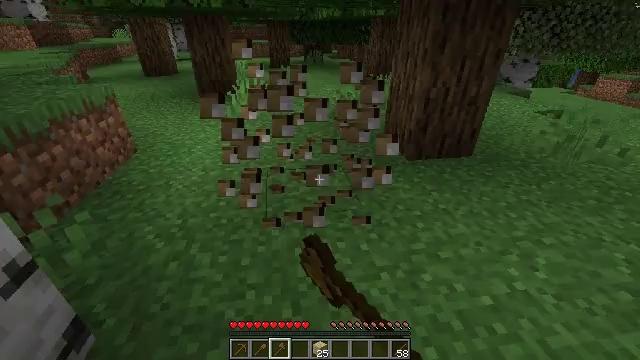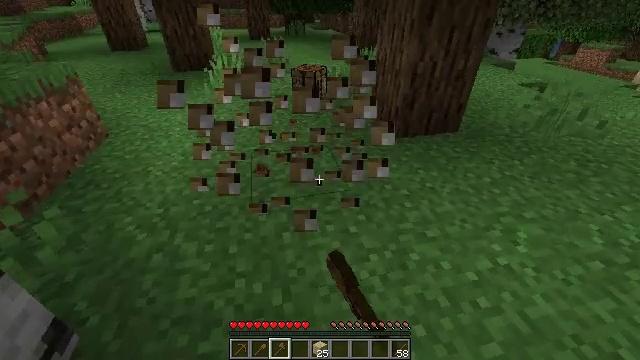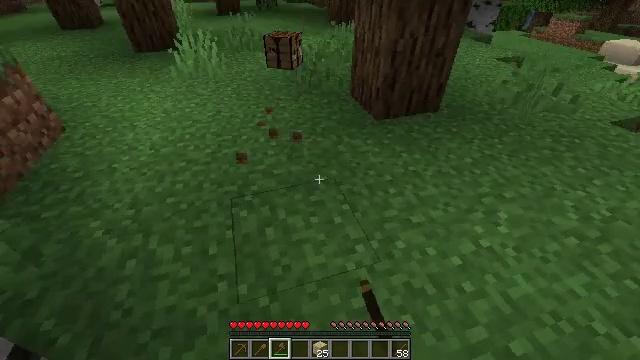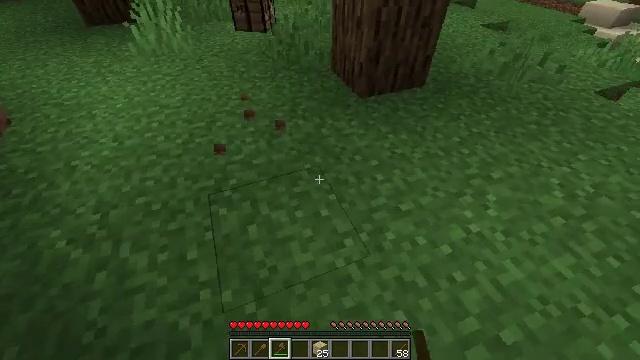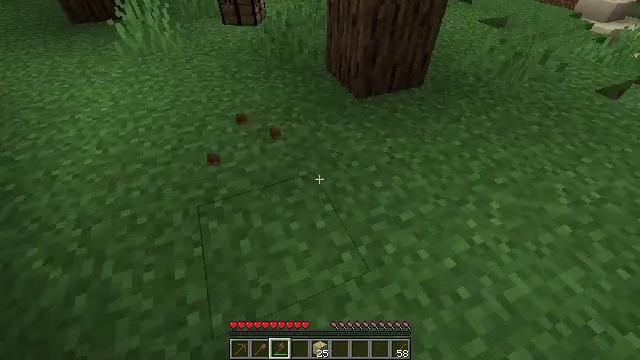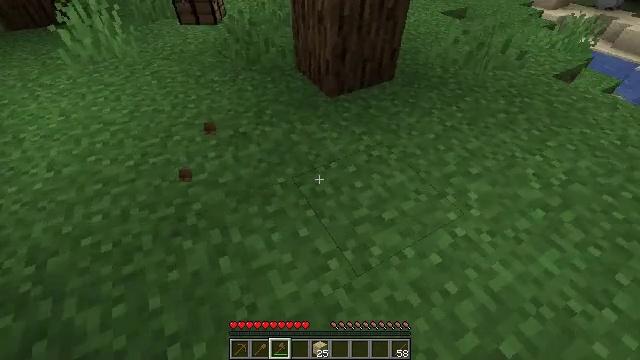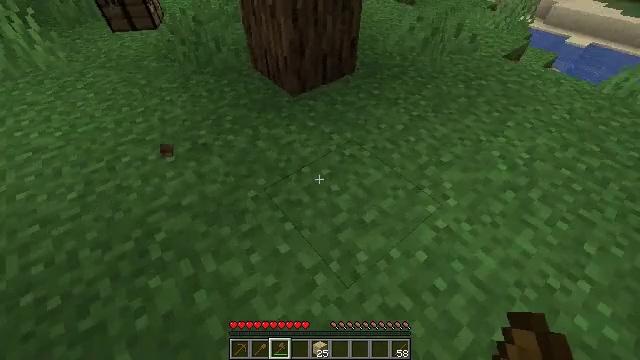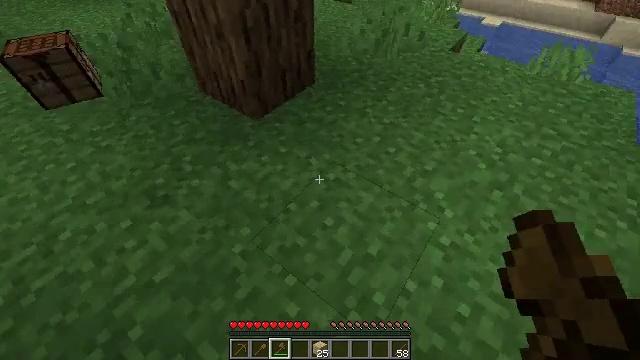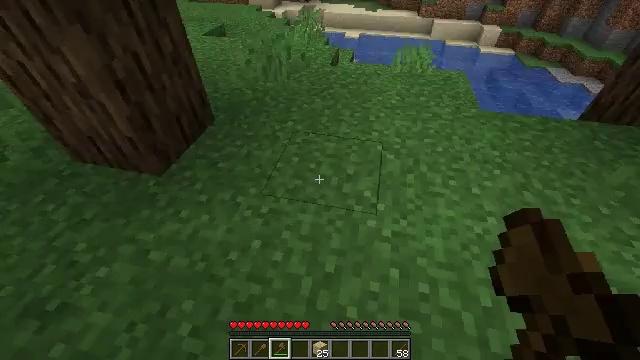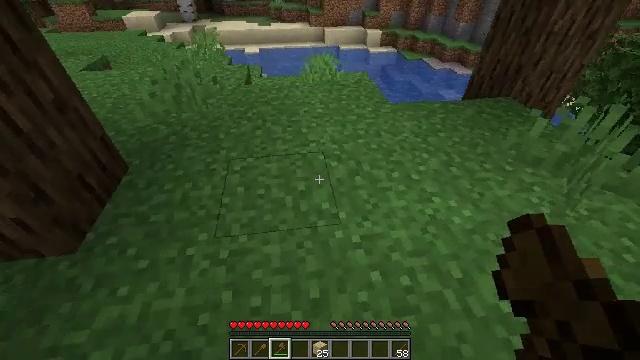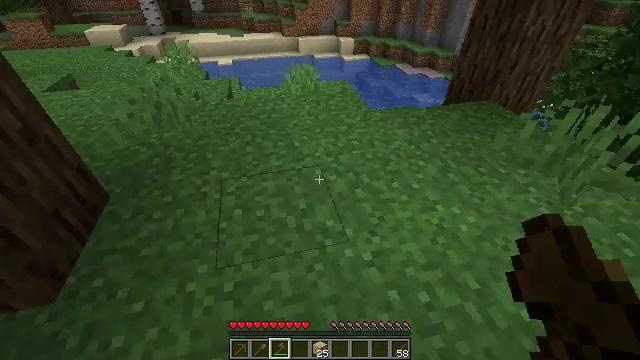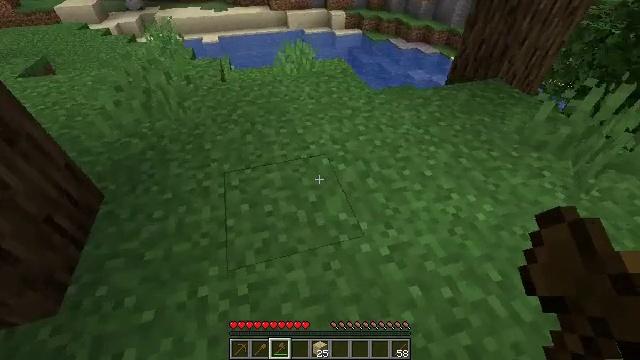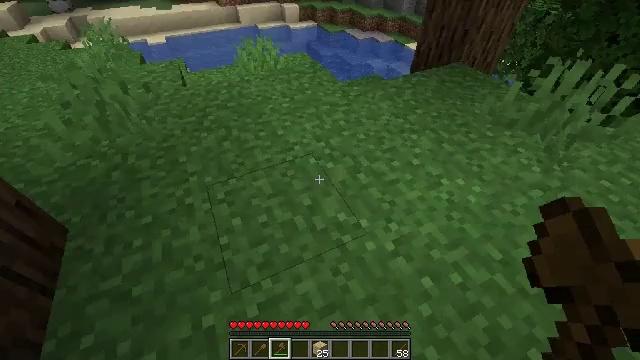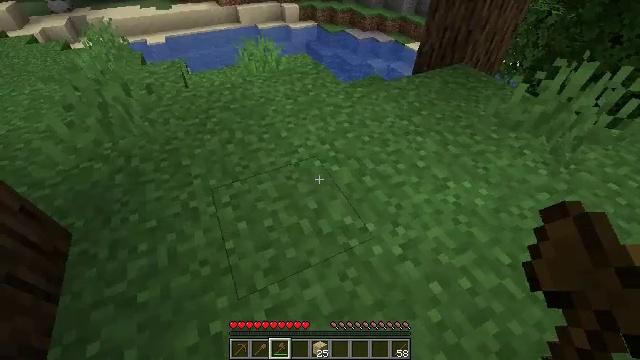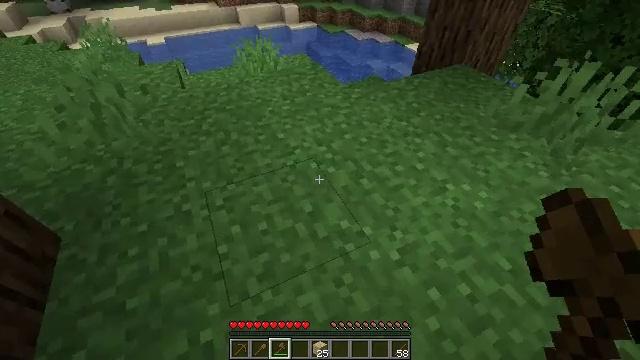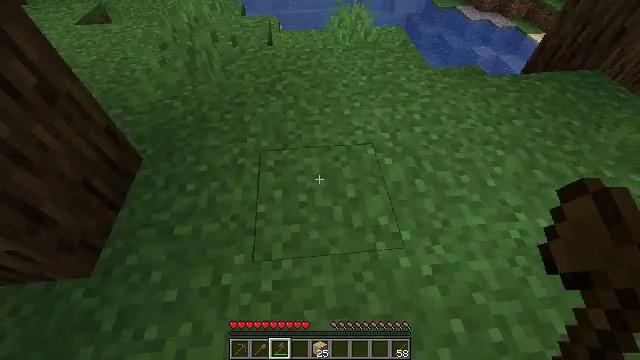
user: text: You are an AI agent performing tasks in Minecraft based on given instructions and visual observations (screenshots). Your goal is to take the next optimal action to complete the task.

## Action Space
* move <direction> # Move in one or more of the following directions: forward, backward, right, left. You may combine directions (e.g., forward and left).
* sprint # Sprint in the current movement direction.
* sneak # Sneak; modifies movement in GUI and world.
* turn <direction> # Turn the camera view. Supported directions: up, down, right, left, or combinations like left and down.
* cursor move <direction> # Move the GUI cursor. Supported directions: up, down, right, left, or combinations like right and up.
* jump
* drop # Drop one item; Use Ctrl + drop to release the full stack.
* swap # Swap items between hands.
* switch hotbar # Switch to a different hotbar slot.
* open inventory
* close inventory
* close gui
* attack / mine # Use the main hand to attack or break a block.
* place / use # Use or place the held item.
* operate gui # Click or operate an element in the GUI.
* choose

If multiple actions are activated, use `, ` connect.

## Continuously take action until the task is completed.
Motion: motion action
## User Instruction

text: Collect oak log for crafting.
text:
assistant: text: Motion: move forward, turn right and down, attack / mine
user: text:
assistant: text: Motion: move forward, turn right and down
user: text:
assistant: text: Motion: move forward, turn right and down
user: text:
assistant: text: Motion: move forward, turn right
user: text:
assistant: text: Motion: move forward, turn right
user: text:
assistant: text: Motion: move forward and move left, turn right and down
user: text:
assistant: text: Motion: move forward and move left, turn right
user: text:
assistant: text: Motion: move forward and move left, turn right and up
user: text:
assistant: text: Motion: move forward and move left, turn right and up
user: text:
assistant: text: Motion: move forward, turn right and up
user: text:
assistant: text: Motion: move forward and move left, turn right and down
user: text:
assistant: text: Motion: move left, turn right and down
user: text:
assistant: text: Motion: move right
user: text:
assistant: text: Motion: move forward and move right
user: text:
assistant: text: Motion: move forward and move right, turn left and down
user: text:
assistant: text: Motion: turn left and down
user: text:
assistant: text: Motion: turn left
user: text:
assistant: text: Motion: turn left
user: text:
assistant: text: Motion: turn left and up
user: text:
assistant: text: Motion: turn left and up
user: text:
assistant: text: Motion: move forward and move left, turn up
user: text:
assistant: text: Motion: move forward and move left, turn up
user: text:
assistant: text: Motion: move forward and move left, turn right and up
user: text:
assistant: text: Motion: move forward, turn right and up
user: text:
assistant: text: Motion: move forward, turn right and up
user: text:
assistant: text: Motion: move forward, turn right and up
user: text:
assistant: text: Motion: move forward, turn up
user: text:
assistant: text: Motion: move forward and move left
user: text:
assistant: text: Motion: move forward and move left
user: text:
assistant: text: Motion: move forward, turn right and up